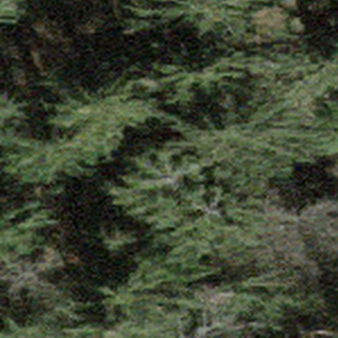
Label: other